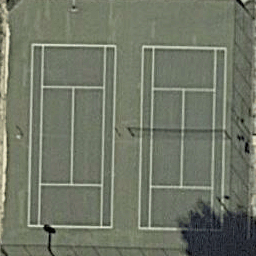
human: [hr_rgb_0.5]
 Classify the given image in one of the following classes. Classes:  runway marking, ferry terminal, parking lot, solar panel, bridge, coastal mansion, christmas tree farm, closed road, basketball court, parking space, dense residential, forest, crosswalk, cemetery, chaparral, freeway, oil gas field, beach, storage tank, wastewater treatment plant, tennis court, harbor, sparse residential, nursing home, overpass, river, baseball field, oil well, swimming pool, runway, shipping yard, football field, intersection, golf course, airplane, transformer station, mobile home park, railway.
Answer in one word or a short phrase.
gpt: tennis court